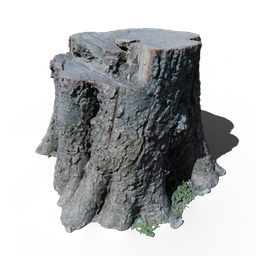
Label: nature